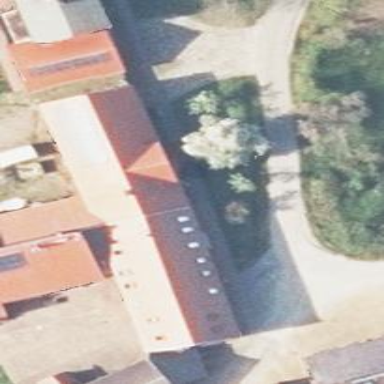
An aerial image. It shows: Gabled building with the roof oriented along its structure.